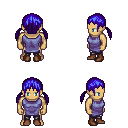
a pixel art fantasy rpg character, male body template, human, tanned skin, chain tabard jacket, metal pants, blue twin-tailed hairstyle, brown shoes, four views (front, back, left, right), 2x2 character sprite sheet, small pixel art, hard edges, no anti-aliasing